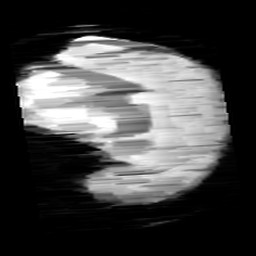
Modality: minIP
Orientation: sagittal
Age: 12
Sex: female
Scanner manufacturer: siemens
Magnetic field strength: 3 T
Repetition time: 0.027 s
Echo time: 0.02 s